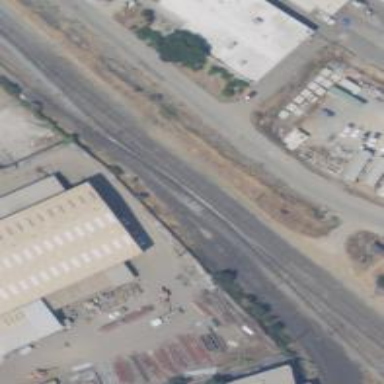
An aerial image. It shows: Abandoned railway.